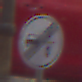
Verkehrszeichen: EndeVerbotUeberholenEinspurigeFahrzeuge
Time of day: MorningAfternoon
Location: Outdoor (Urban)
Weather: Clear
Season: NotSpecified
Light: Natural